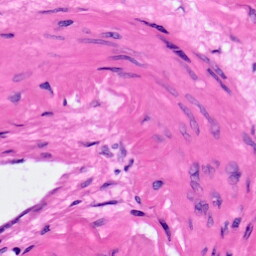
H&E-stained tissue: Pancreatic